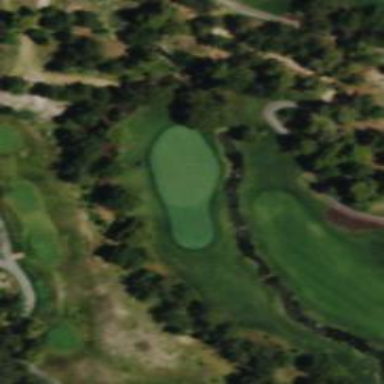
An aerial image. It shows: Rough area on grassy golf course.